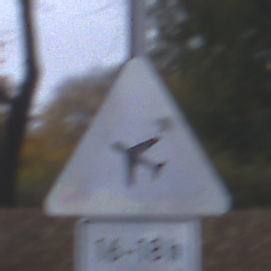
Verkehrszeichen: FlugbetriebRechts
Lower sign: ZeitangabenOhneBeschraenkungAufWochentage1
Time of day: MorningAfternoon
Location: Outdoor (Urban)
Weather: Overcast
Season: NotSpecified
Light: Natural